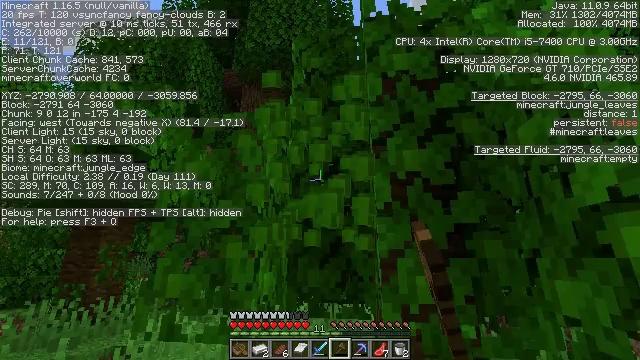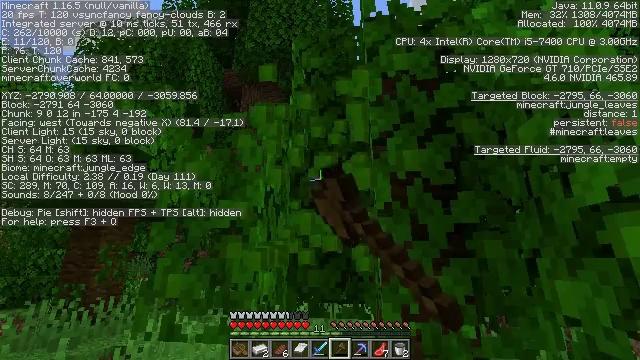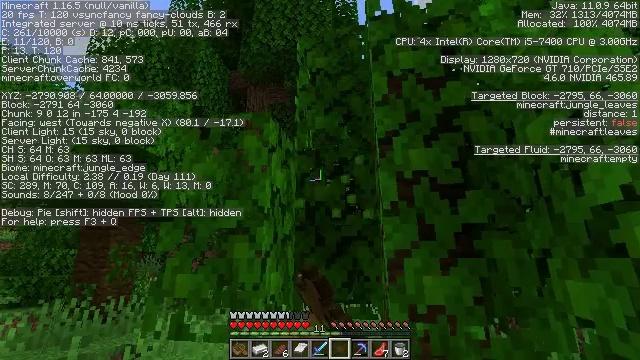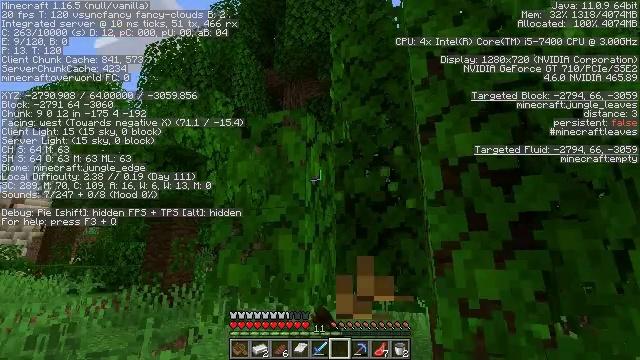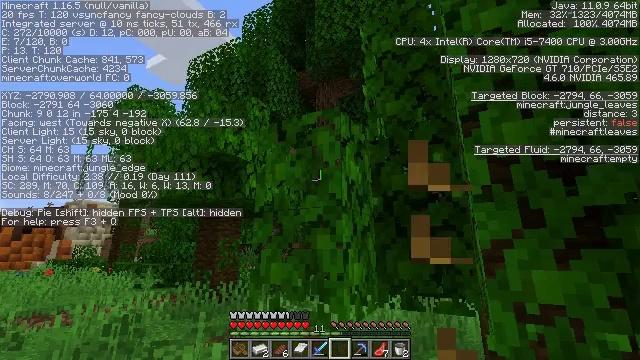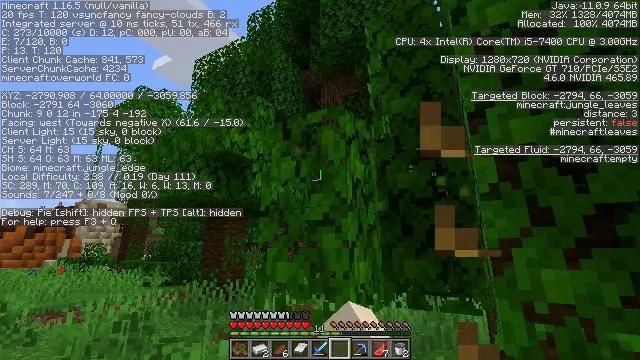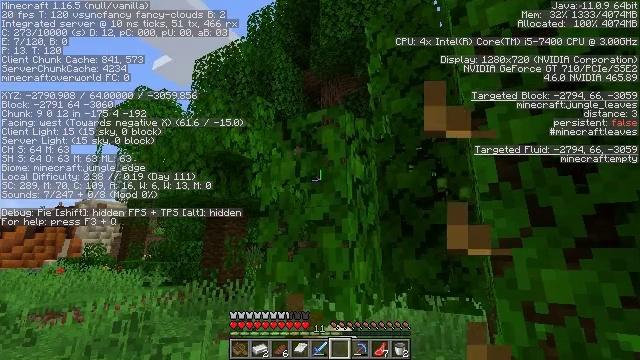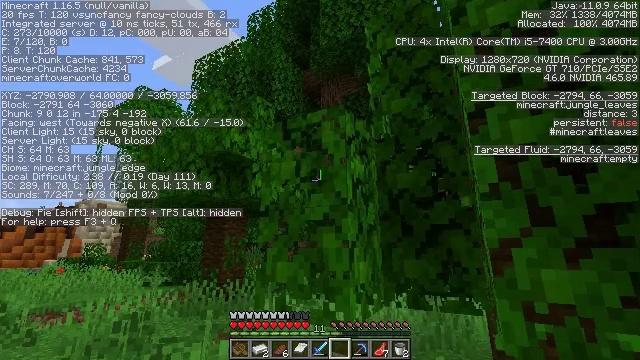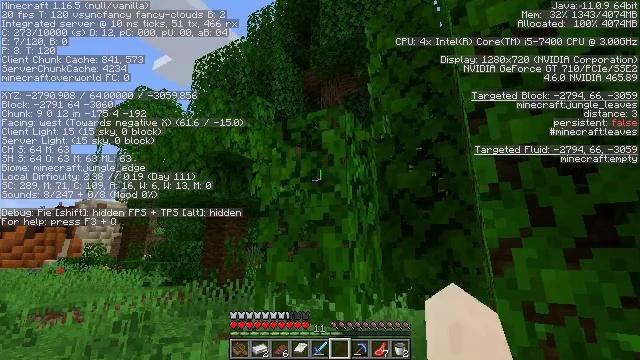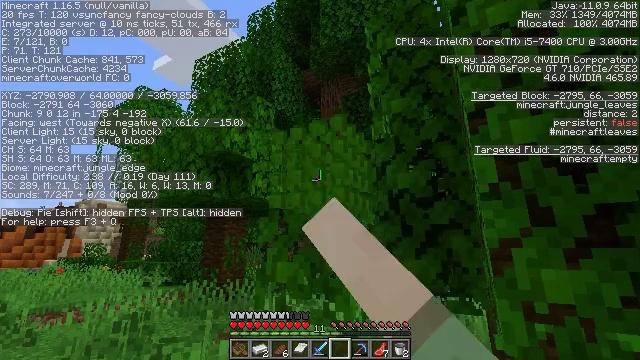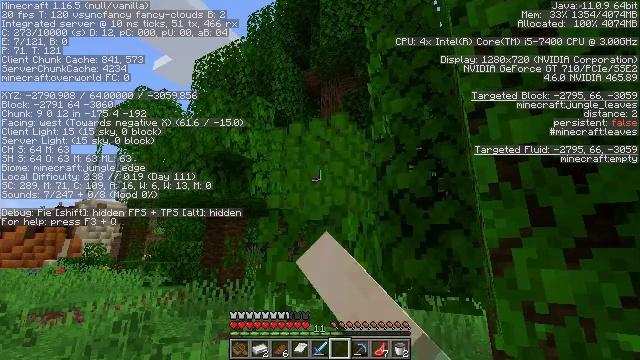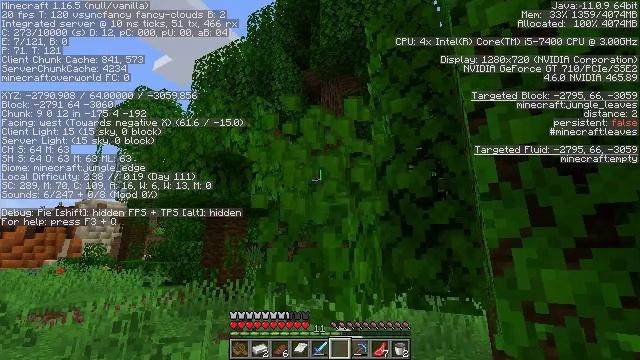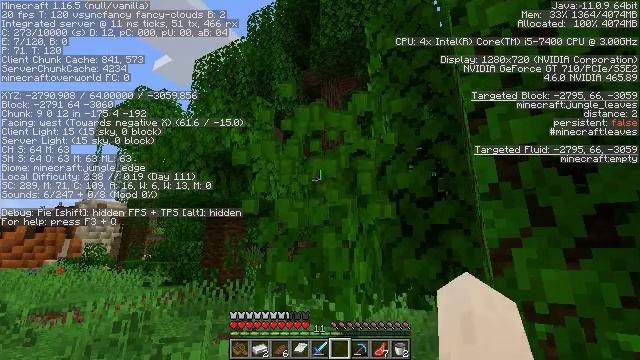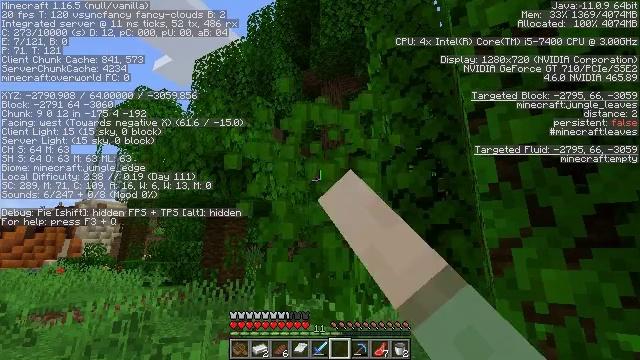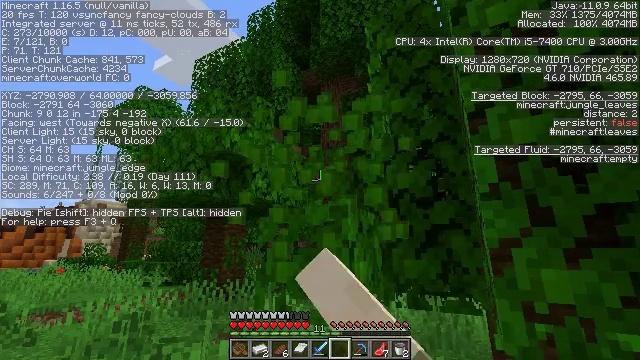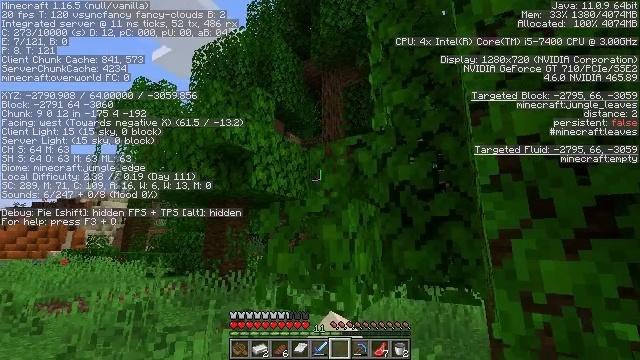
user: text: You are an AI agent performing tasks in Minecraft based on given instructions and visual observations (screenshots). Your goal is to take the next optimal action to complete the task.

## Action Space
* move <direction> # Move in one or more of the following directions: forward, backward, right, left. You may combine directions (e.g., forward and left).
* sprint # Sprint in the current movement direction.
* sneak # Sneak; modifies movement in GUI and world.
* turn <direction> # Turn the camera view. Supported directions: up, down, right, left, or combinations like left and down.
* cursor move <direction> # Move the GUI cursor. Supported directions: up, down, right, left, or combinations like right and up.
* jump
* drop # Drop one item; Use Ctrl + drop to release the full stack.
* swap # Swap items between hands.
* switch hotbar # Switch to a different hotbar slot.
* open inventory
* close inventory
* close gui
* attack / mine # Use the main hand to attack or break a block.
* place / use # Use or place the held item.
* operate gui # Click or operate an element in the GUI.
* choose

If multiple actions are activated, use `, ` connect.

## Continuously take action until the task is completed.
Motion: motion action
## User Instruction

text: Gather jungle leaves from the tree.
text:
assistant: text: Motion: attack / mine
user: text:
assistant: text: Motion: turn left, attack / mine
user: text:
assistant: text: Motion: turn left and down, attack / mine
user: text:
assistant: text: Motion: turn left, attack / mine
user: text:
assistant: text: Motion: turn left, attack / mine
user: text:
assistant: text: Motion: attack / mine
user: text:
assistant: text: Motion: attack / mine
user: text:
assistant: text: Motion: attack / mine
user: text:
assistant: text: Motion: attack / mine
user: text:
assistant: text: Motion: attack / mine
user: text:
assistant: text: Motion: attack / mine
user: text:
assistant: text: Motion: attack / mine
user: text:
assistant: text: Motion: attack / mine
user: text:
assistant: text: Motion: attack / mine
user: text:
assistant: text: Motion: turn down, attack / mine
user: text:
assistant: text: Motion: turn down, attack / mine
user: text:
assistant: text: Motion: turn down, attack / mine
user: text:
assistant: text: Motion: turn down, attack / mine
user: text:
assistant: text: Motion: attack / mine
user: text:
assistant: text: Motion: attack / mine
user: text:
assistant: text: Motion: attack / mine
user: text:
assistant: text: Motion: attack / mine
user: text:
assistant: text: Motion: attack / mine
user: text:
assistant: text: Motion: attack / mine
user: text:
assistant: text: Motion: attack / mine
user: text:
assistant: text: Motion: attack / mine
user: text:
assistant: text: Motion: attack / mine
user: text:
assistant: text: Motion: attack / mine
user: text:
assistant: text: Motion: move forward, attack / mine
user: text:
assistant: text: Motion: move forward, turn right and down, attack / mine